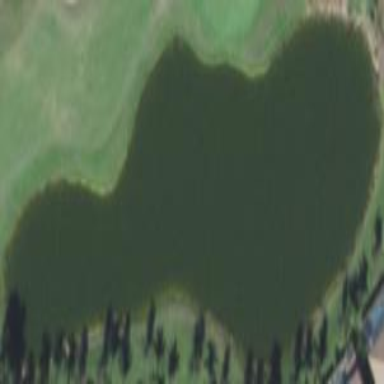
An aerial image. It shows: Water hazard on golf course. The hazard is natural water feature.